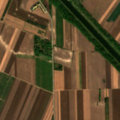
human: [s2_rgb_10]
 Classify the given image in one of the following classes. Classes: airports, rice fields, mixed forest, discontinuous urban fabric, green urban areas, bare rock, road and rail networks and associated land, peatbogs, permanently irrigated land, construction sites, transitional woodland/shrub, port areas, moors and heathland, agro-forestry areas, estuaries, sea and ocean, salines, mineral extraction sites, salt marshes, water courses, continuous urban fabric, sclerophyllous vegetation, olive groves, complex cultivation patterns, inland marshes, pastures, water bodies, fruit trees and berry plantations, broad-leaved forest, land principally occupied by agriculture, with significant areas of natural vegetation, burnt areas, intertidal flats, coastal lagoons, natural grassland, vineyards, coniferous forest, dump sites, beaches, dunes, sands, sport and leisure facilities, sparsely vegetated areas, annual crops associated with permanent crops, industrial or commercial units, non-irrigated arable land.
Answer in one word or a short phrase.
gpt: non-irrigated arable land, water courses